Question: I've been trying to stack a view on top of another one to mimic Facetime's overlay effect when browsing the contact list.
<URL>

So far I've managed to do it by nesting the inside the in Interface Builder.
Slide View contains both Image View and Overlaying View
I have two problems with this solution:
1) Every time the is replaced with a new image, I have to move it to the back doing this :
'''
self.currentImageView!.removeFromSuperview();
self.animator().addSubview(newImageView!, positioned: NSWindowOrderingMode.Below, relativeTo: nil)
'''
2) is used for the transition whenever the image in is replaced. The ends up being included in the transition.
Is there a way to achieve this without having to nest the overlaying element inside the element it is covering?
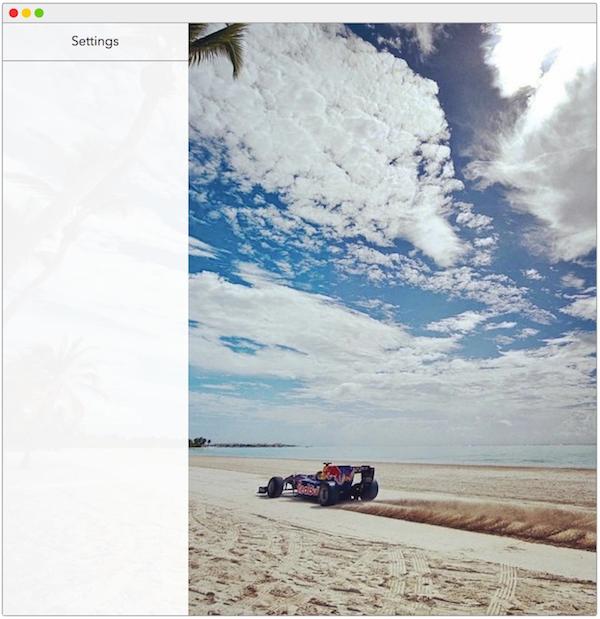
Answer: I figured a way to do it.
I placed the Overlaying View above the Slide View in interface builder and did the following in the Window Controller's windowDidLoad() function :
slideView.wantsLayer = true
overlayingView.wantsLayer = true
slideView and overlayingView are set as outlets in the controller.
I did try this before but I was setting the overlayingView's layer to be true first and the view would appear under the other one.
Don't hesitate to post a prettier solution, this one might just be a little hack.